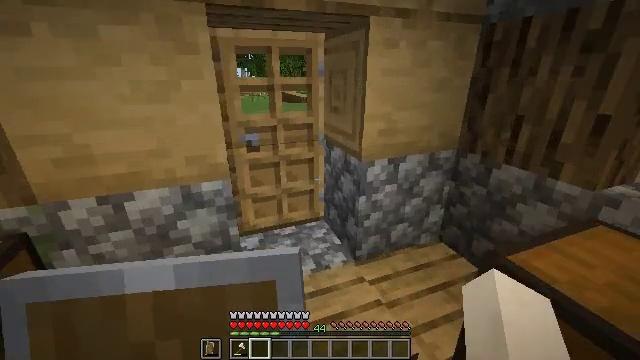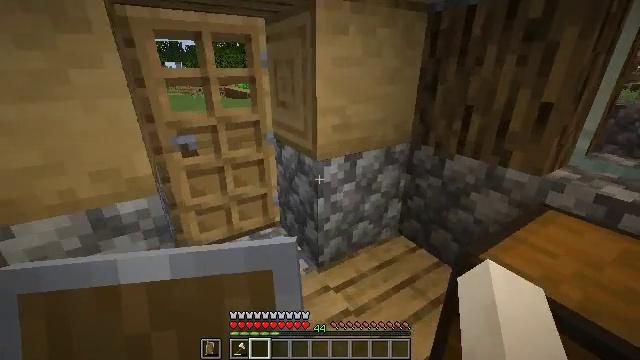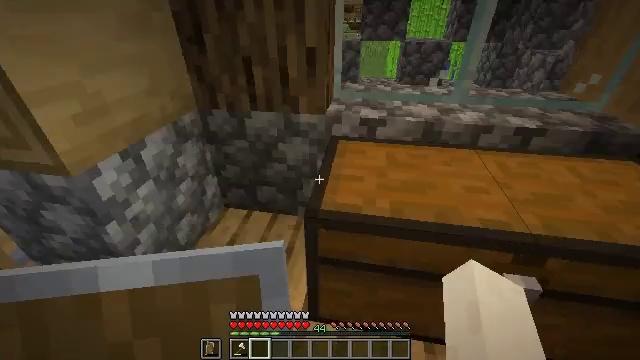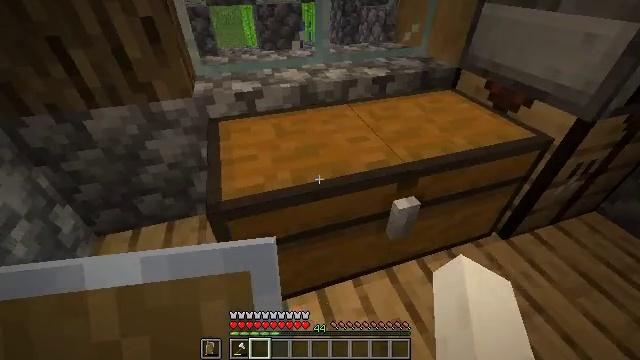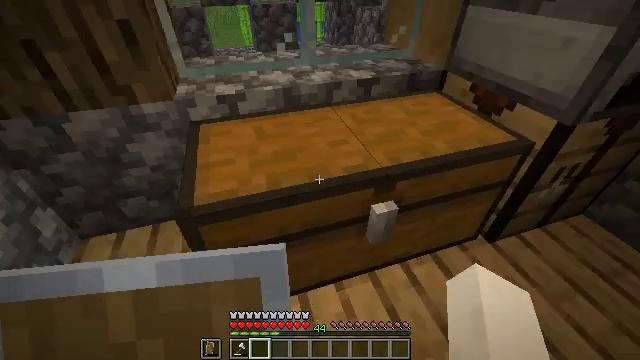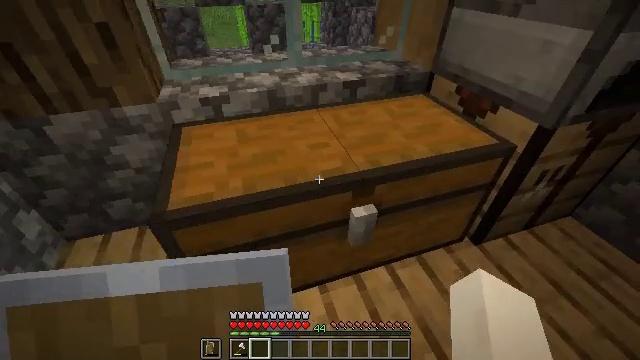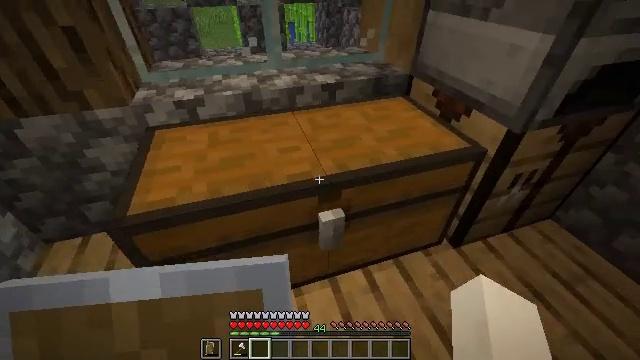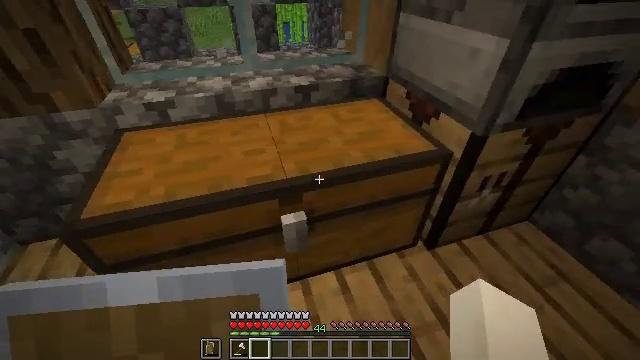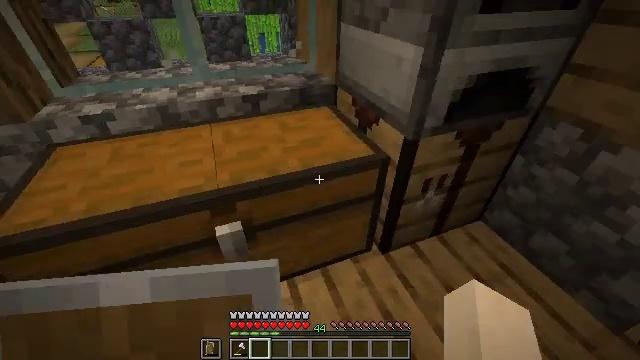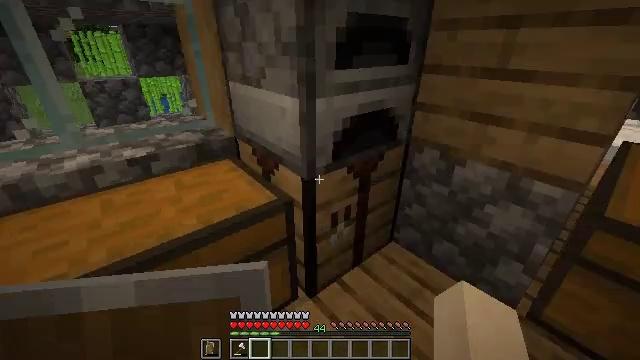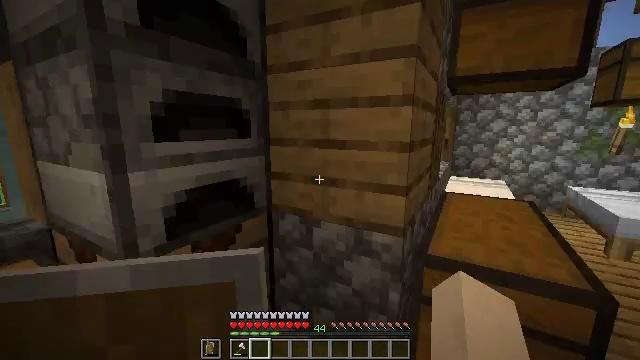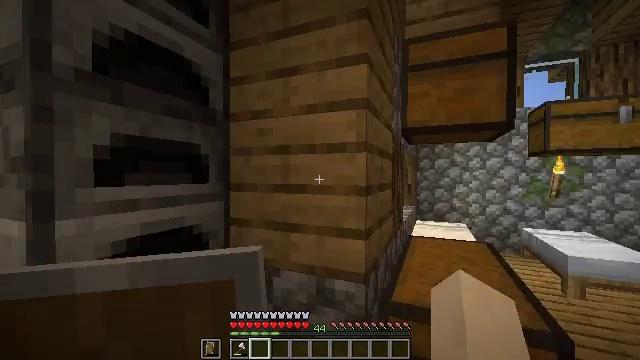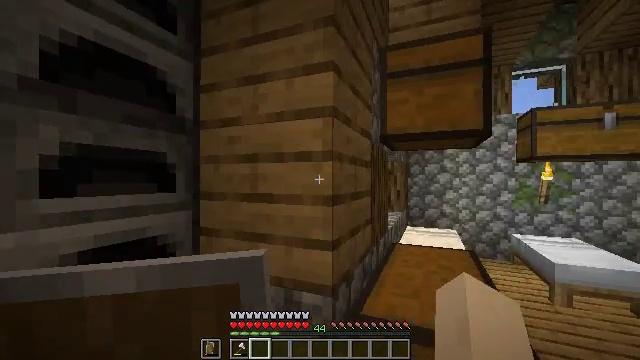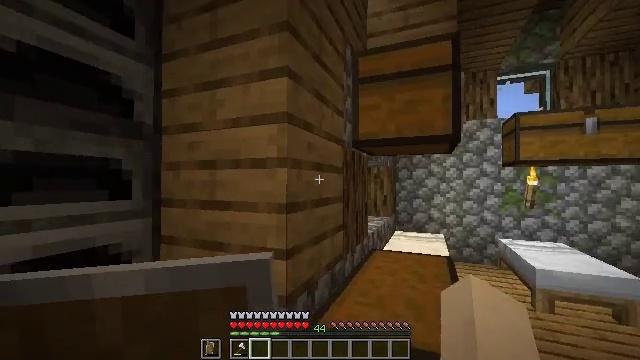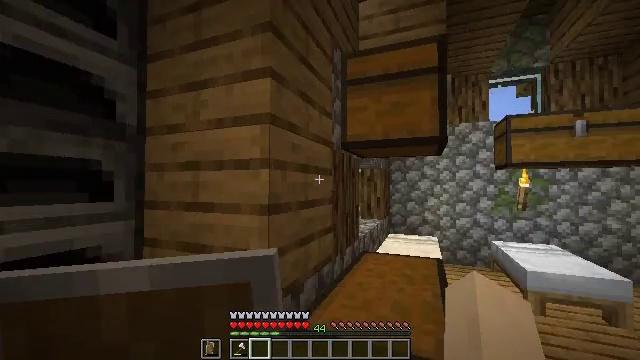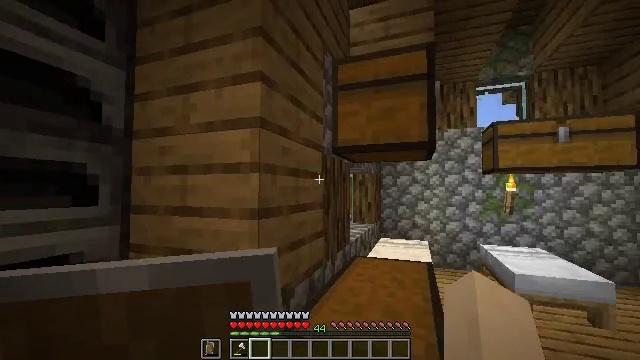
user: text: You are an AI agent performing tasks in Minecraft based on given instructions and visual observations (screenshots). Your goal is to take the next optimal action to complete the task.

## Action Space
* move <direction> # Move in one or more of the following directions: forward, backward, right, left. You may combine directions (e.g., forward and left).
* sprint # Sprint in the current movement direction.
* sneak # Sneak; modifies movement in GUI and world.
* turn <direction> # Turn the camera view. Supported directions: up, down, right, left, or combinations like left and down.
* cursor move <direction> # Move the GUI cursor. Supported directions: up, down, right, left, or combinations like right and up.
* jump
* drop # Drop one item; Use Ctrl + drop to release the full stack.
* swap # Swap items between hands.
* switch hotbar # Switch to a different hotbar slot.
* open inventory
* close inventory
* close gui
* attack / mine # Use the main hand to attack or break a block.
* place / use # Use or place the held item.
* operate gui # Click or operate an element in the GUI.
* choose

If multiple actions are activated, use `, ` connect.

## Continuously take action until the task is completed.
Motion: motion action
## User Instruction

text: Gather a pumpkin block.
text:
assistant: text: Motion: move forward, turn right and down
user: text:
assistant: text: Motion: turn right and down
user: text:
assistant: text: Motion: move right, turn right and down
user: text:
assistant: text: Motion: move right
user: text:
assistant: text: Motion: move right
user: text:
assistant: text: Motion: move right
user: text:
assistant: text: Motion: move right
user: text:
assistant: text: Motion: move right, turn right and up
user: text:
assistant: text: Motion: move right, turn right and up
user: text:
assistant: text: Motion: move right, turn right and up
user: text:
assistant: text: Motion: move right, turn right and up
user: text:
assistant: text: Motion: move right, turn up
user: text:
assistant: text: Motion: no_op
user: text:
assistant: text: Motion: no_op
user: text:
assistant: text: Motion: turn right and up
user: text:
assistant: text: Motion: turn right and up
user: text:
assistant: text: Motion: turn left and up
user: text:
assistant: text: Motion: turn left and down
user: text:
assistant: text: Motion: move forward, turn left and down
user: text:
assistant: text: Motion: move forward and move left, turn left and down
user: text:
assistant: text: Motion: move forward and move left, turn left and up
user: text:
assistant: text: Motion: move forward and move left, turn right and up
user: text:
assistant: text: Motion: move forward and move left
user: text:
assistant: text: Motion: move forward
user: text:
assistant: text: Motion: move forward
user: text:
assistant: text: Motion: move forward
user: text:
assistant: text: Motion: move forward
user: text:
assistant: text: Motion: move forward
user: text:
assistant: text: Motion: move forward, turn right and up
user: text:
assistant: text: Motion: move right, turn right